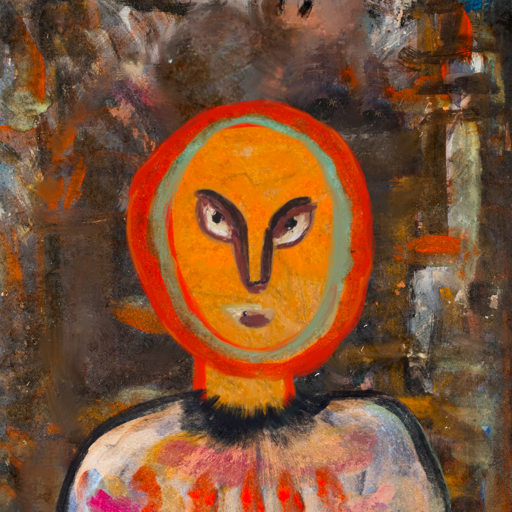
Background: GypsyQueen, Head And Neck Front: Sisters, Face Front: After_Raid, Bust: Childish, Hair Front: Sisters, Head Accessory: Blank, Second Necklace: Blank, Necklace: Blank, Baby: Blank